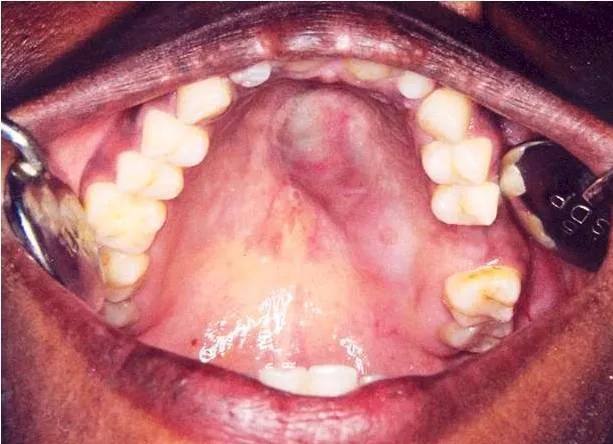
Intra-oral picture showing swelling extending from right central incisor to left second molar.
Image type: medical_photograph (oral_photograph)